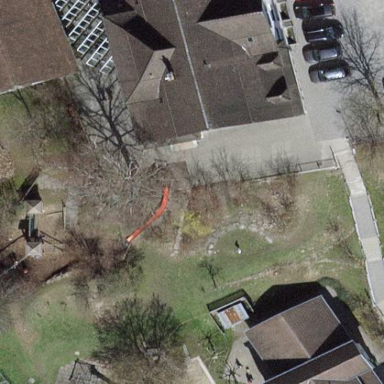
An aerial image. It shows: School.